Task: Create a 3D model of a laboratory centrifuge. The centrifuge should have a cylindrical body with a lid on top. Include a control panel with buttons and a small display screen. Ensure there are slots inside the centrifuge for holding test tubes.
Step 495:
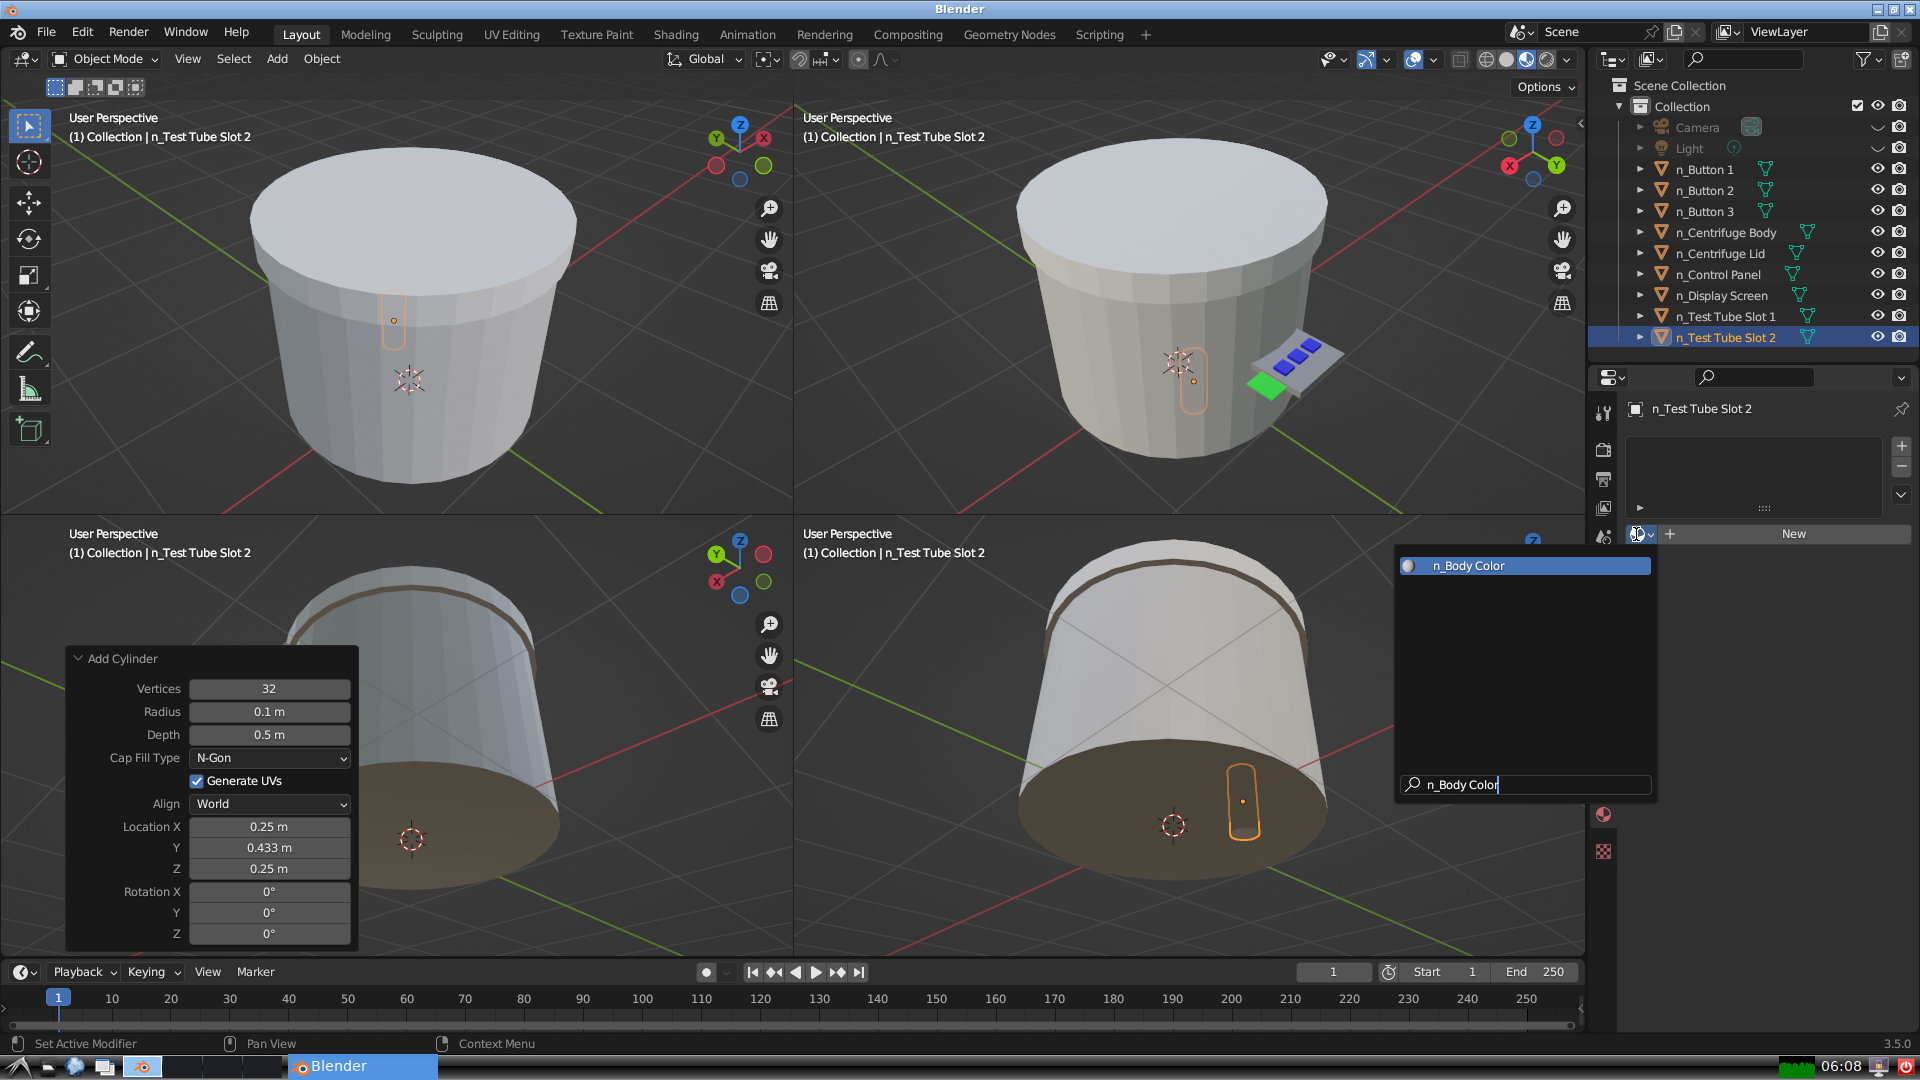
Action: {"key_press": ['Return']}